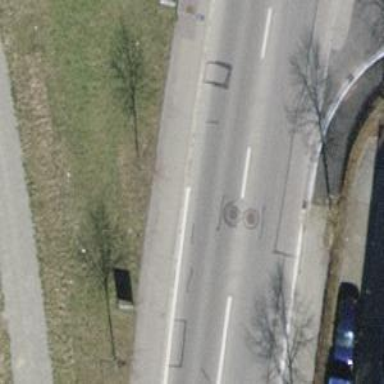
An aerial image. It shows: Asphalt road classified as primary highway.